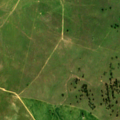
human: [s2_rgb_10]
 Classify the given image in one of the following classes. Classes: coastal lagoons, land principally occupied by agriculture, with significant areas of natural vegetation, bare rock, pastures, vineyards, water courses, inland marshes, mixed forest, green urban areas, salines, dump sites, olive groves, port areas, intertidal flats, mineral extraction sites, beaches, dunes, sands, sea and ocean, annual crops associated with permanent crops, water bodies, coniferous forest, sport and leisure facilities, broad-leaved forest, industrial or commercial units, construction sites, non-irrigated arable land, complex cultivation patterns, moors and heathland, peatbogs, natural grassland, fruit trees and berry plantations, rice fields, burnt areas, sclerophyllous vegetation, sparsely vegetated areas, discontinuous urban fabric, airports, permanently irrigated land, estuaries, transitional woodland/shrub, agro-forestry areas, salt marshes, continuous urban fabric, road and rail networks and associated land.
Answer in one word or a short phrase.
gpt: non-irrigated arable land, agro-forestry areas